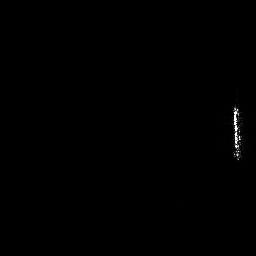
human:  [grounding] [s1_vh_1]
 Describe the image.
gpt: In the satellite image, there is  <ref>1 medium ship </ref> <box>[[89, 40, 93, 62, 0]]</box> located at right.